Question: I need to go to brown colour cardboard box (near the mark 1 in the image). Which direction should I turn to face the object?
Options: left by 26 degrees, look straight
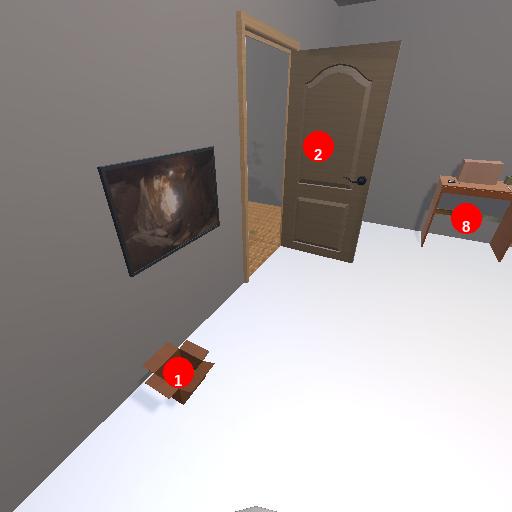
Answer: left by 26 degrees